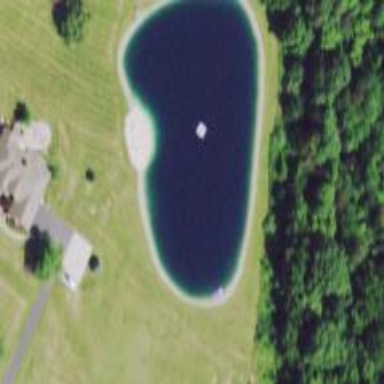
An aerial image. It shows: Peaceful pond surrounded by nature.